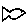
Label: fish